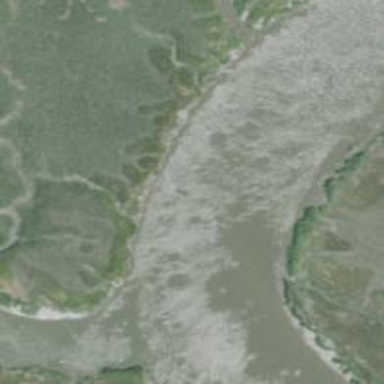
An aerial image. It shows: Tidal saltmarsh wetland area.